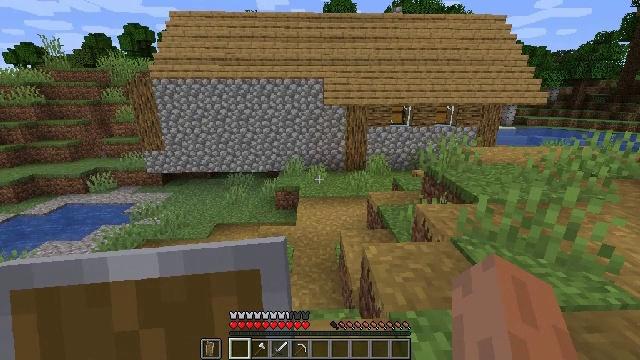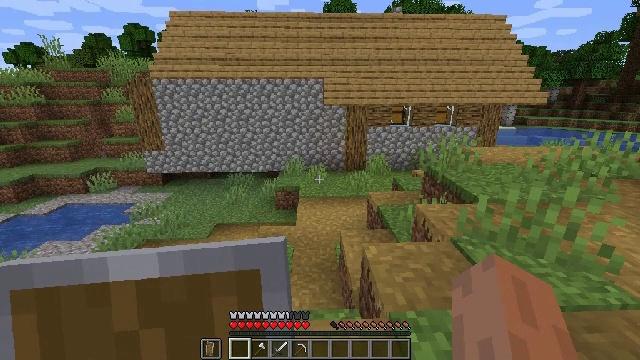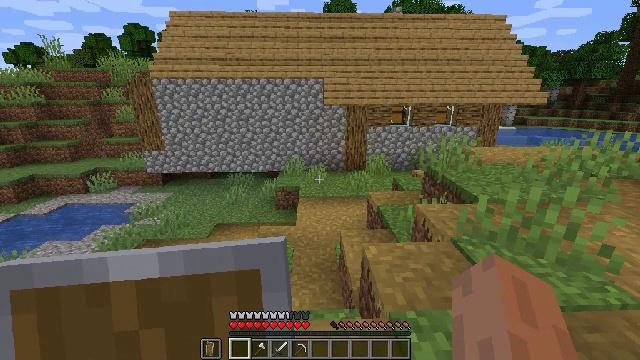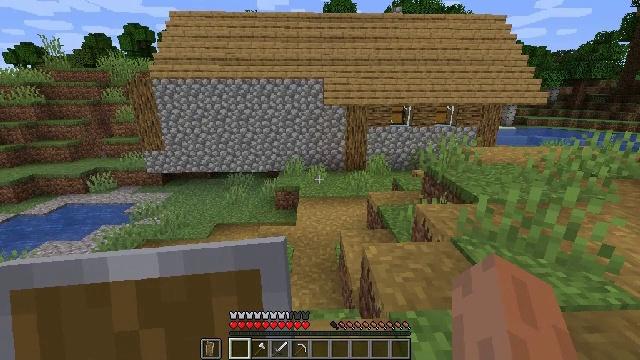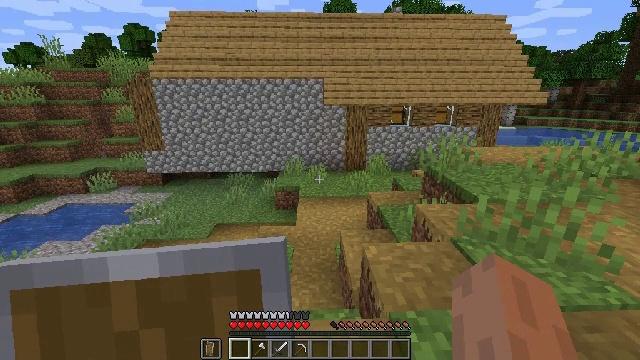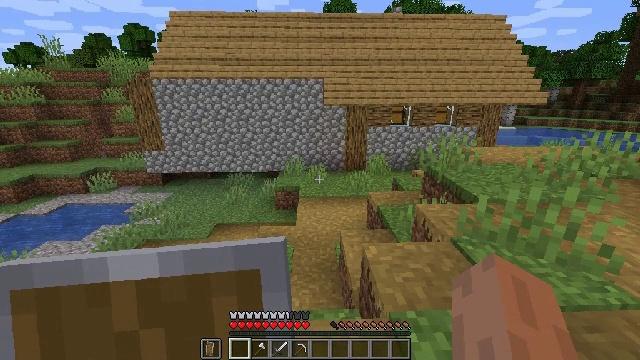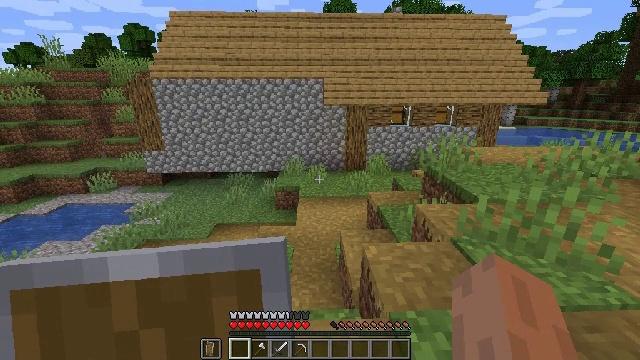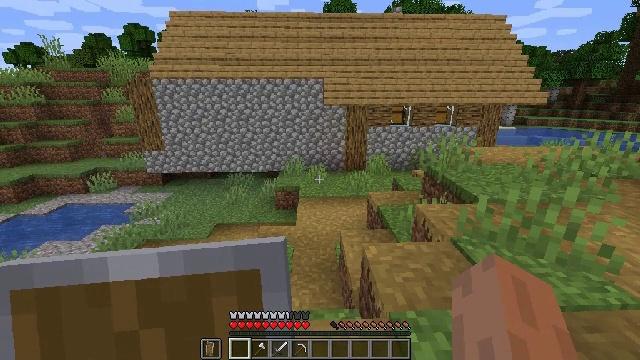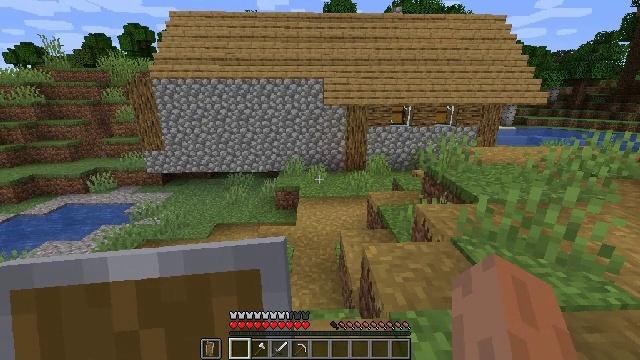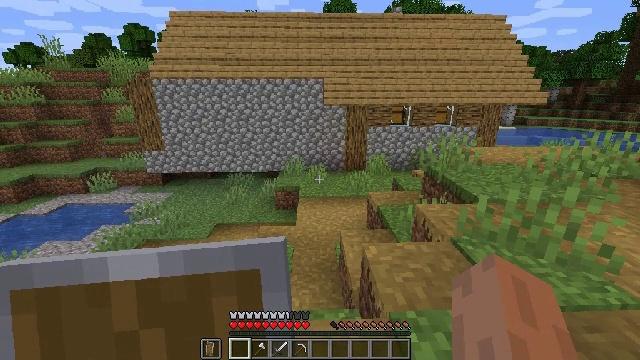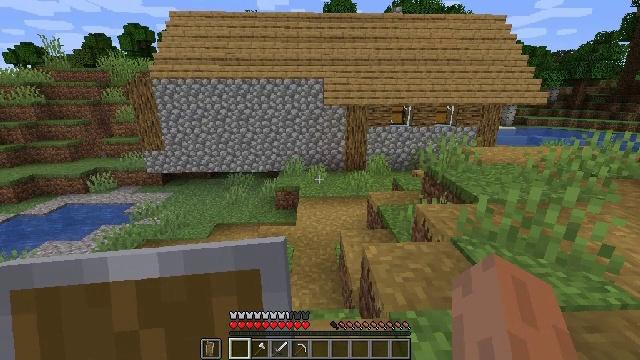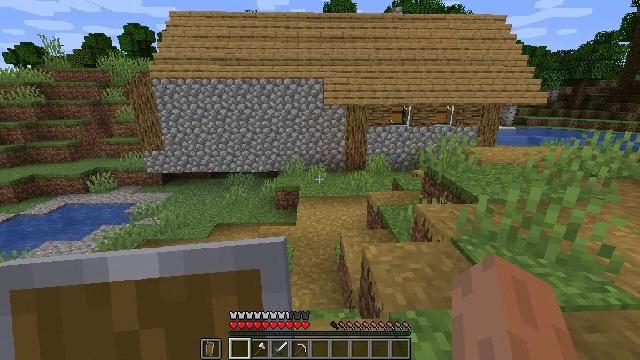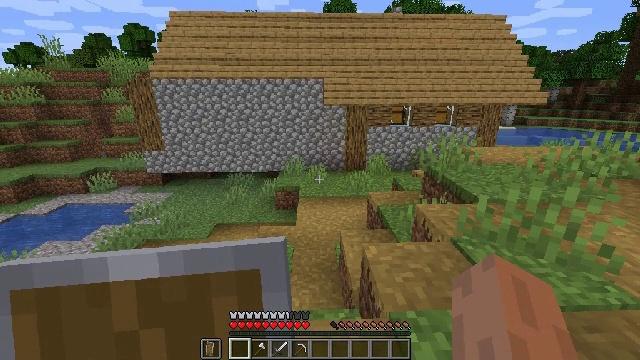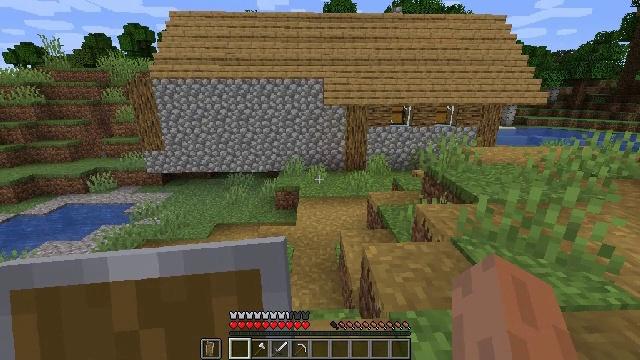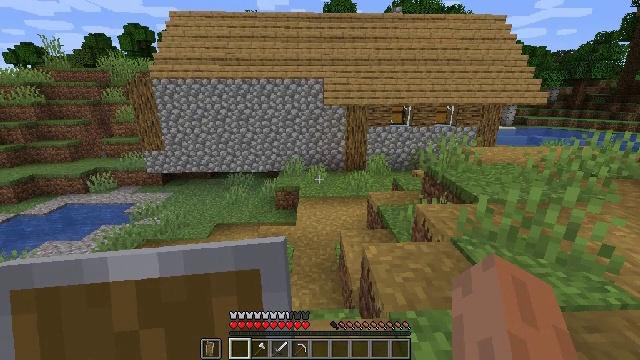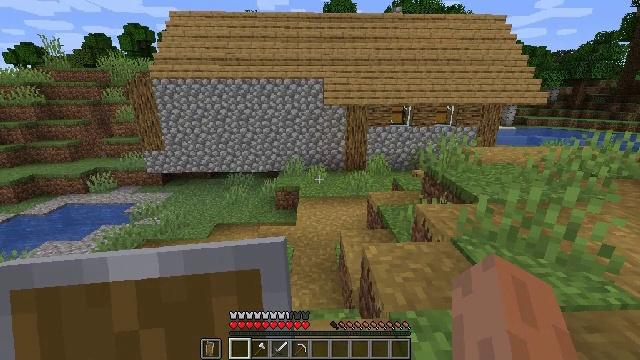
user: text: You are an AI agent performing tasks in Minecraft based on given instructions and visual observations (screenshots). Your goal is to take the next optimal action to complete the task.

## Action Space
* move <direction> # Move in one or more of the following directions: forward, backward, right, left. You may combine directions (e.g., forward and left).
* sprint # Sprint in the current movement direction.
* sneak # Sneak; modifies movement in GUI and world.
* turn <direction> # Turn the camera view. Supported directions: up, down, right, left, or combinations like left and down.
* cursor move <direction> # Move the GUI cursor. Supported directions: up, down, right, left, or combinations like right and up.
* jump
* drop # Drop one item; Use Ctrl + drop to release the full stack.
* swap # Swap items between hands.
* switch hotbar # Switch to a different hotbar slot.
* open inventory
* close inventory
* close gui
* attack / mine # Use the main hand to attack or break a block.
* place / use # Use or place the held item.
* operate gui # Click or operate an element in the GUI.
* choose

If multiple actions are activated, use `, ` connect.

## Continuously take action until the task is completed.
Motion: motion action
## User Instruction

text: craft item air
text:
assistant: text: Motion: no_op
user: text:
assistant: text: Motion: no_op
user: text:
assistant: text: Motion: no_op
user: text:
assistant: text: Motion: no_op
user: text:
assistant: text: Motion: no_op
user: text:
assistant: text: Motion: no_op
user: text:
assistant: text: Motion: no_op
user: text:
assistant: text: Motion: no_op
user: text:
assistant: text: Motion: no_op
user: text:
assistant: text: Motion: no_op
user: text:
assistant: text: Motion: no_op
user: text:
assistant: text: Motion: no_op
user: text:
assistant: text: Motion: no_op
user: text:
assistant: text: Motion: no_op
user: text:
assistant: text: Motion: no_op
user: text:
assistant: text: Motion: no_op
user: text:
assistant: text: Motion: no_op
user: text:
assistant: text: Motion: no_op
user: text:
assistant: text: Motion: no_op
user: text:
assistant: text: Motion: no_op
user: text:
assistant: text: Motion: no_op
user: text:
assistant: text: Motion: no_op
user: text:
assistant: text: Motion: no_op
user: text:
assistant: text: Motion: no_op
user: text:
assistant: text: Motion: no_op
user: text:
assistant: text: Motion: no_op
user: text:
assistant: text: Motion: no_op
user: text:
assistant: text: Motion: no_op
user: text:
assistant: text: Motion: no_op
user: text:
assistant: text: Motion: no_op